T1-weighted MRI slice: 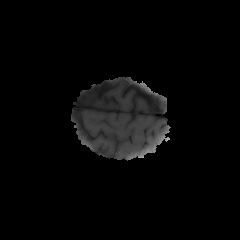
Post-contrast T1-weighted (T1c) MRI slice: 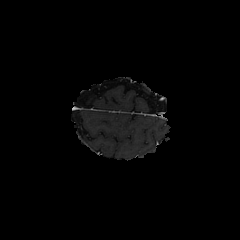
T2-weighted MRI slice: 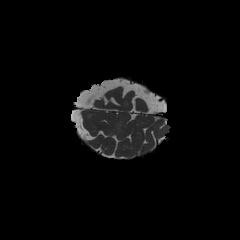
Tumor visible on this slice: no